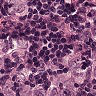
Metastatic tissue present: yes